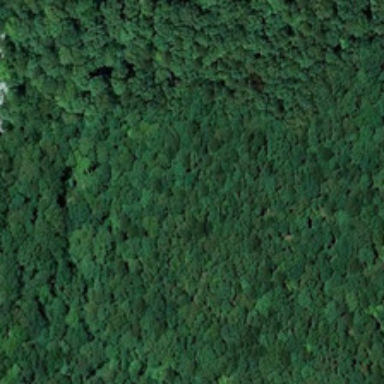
Many green trees are in a forest .